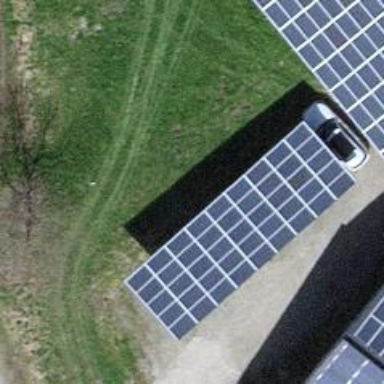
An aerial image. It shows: Solar power generator with photovoltaic panels.